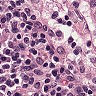
Metastatic tissue present: no